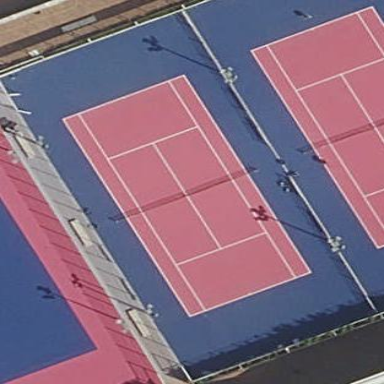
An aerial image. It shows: Tennis court on pitch designated for leisure land.